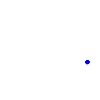
Particle: pion